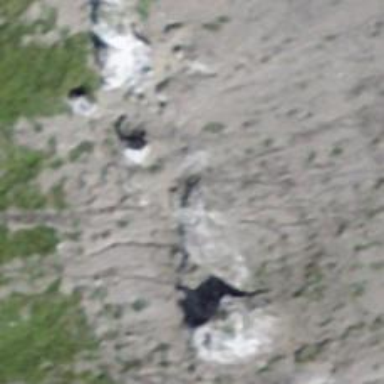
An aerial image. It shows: Natural cliff.